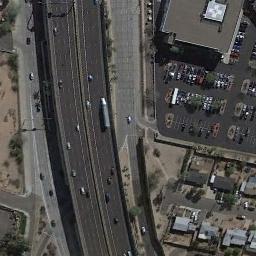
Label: freeway